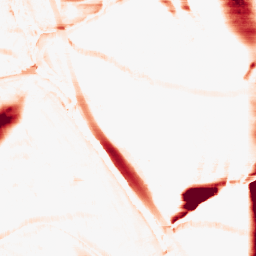
Category: morphological
Decomposition family: morphological_rect
Decomposition parameters: operation: opening
width: 50
height: 10
Upsampling method: bicubic
Upsampling parameters: scale: 2
Upsampling scale: 2